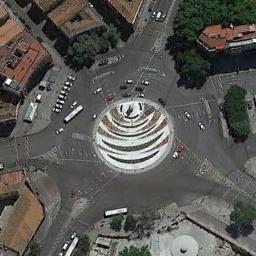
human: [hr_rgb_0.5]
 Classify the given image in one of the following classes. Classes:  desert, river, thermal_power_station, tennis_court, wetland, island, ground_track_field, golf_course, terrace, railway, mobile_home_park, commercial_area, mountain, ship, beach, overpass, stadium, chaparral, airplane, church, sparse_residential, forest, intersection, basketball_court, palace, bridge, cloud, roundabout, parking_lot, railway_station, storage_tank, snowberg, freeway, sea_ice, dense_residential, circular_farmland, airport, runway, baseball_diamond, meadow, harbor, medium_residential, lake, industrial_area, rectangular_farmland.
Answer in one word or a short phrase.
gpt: roundabout